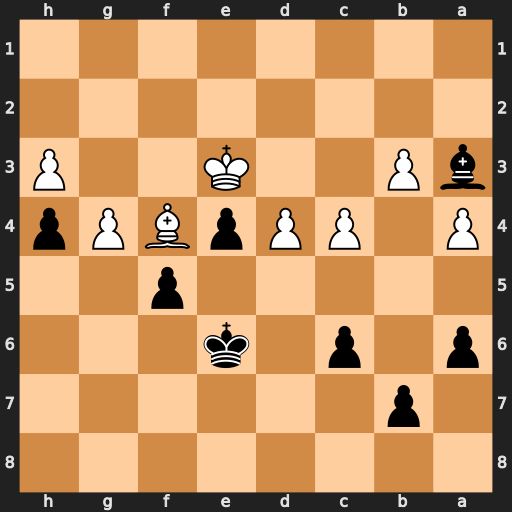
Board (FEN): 8/1p6/p1p1k3/5p2/P1PPpBPp/bP2K2P/8/8
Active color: b
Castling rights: -
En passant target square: -
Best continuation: Bc1+ Ke2 Bxf4